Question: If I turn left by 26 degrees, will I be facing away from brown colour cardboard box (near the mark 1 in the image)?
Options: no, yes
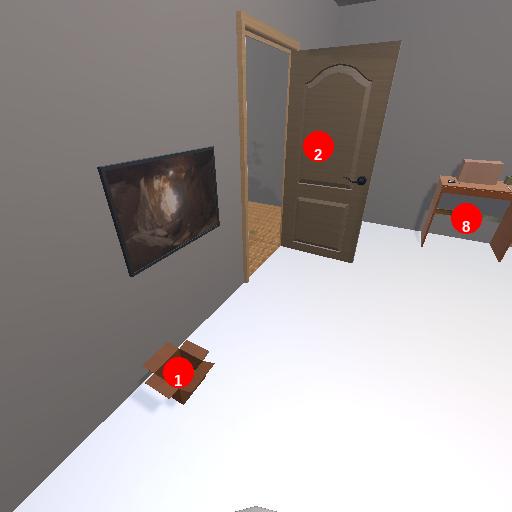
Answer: no